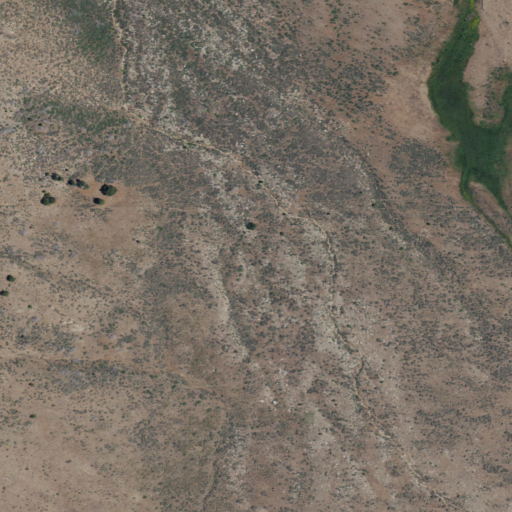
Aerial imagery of valley in Idaho named Rocky Hollow containing shrub and grassland